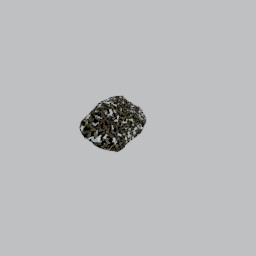
Label: nature